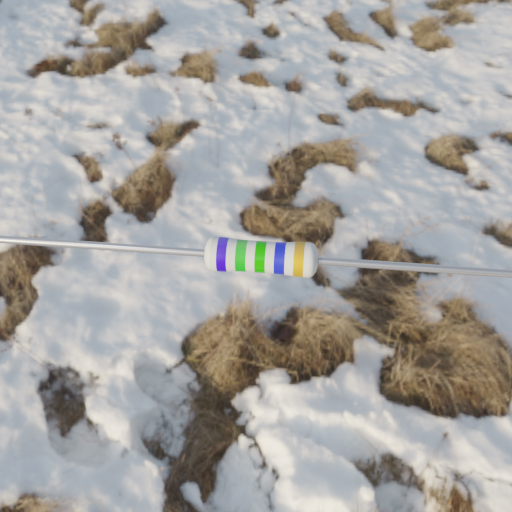
Resistor colour bands (in order): blue, green, green, blue, gold